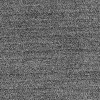
Atmospheric dust classification: dusty